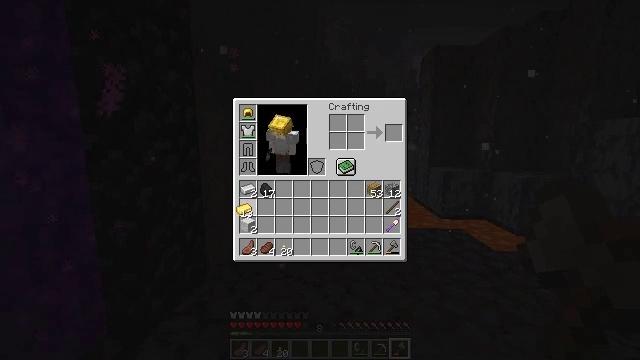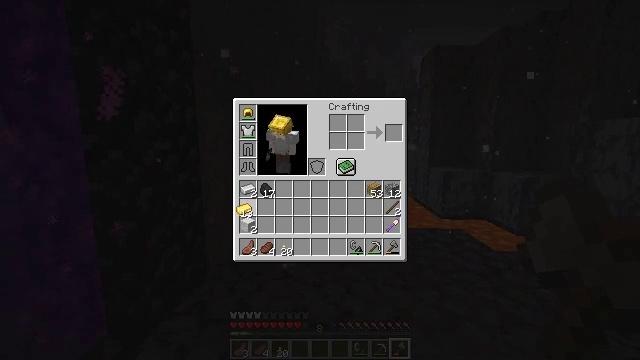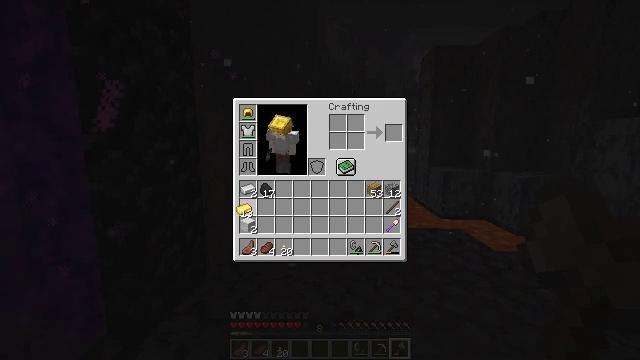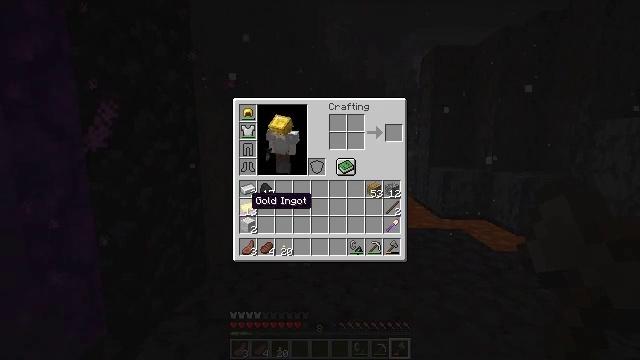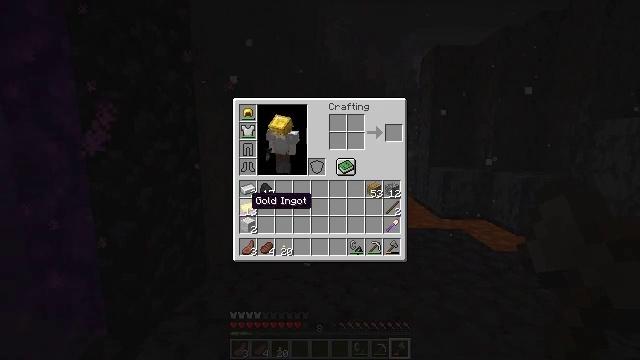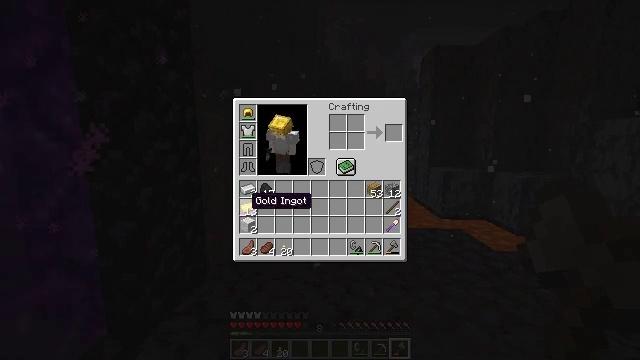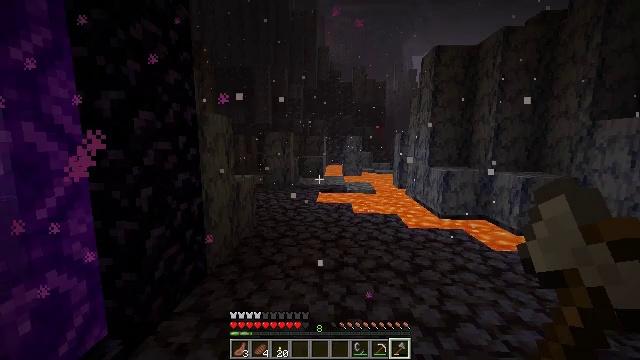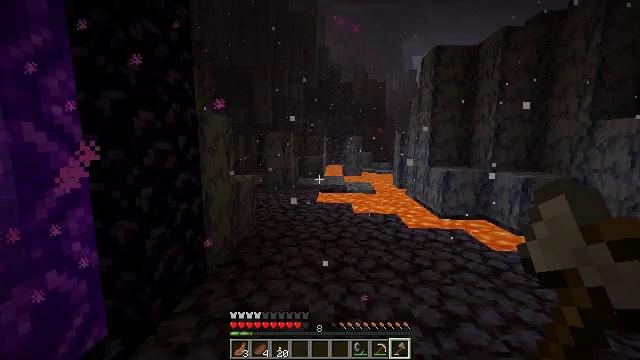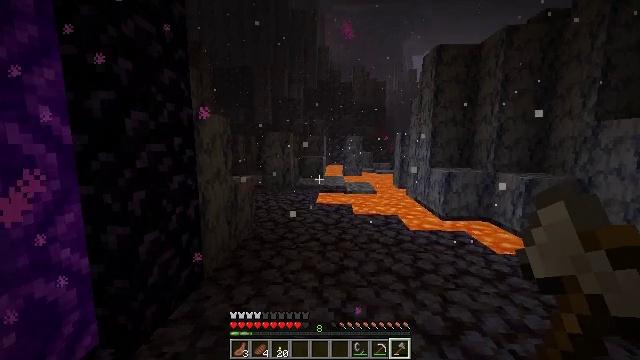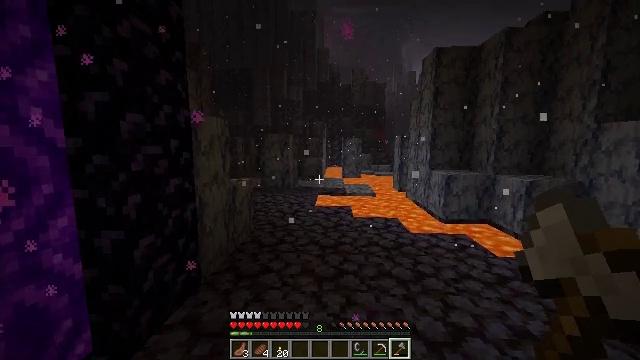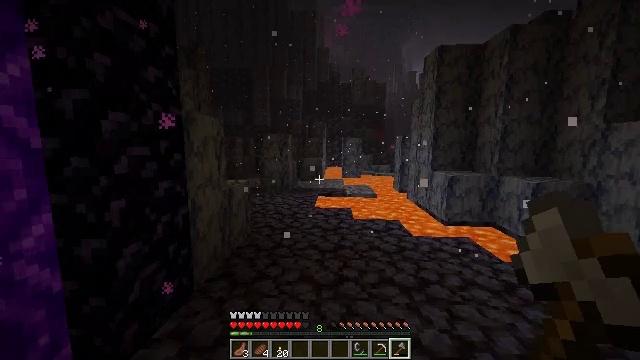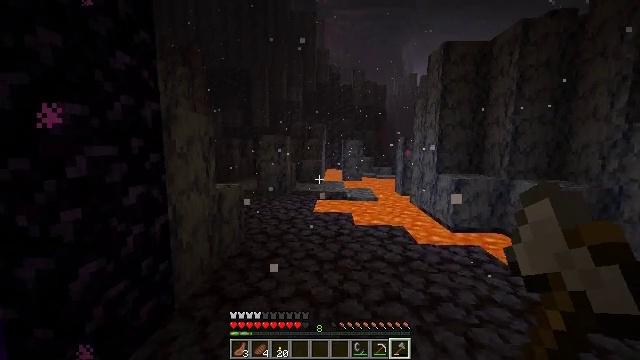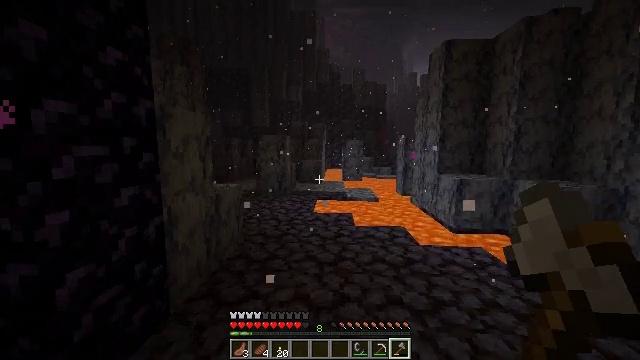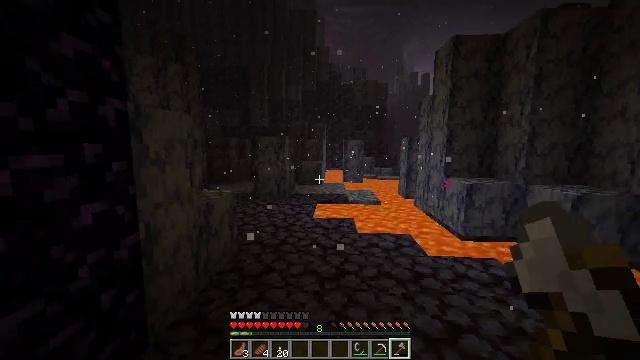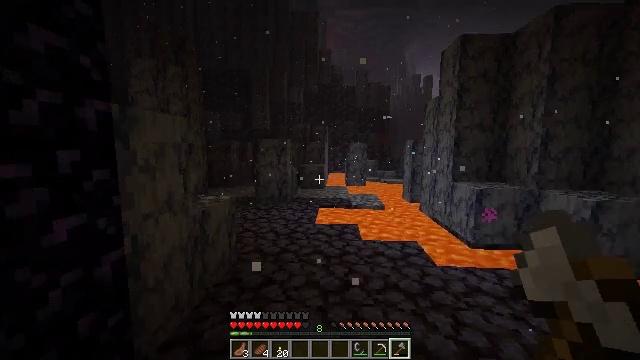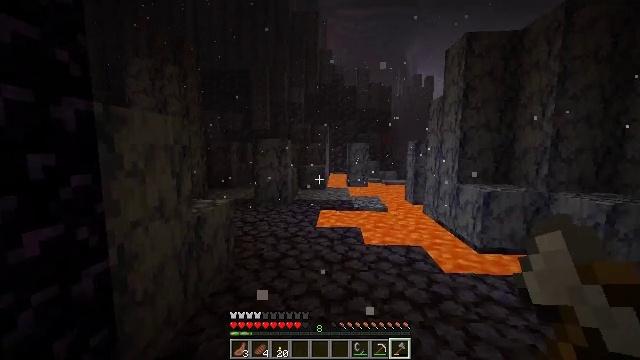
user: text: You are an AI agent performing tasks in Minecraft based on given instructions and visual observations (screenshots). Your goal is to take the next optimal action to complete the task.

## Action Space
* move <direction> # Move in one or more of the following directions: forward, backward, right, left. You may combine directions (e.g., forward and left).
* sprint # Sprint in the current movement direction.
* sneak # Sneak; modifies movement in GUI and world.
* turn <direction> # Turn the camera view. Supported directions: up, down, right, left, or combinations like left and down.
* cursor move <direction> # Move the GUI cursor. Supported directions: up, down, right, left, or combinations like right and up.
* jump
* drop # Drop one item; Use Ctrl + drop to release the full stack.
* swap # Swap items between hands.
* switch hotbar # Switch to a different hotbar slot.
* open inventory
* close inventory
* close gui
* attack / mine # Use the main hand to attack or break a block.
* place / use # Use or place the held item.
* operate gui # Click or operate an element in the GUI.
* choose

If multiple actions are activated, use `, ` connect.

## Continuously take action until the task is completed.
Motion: motion action
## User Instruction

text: Hunt the magma cube.
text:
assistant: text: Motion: operate gui
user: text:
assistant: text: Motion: operate gui
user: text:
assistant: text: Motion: no_op
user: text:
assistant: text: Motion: no_op
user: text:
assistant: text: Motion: no_op
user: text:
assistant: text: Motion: close inventory
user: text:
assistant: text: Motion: close inventory
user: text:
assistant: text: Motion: move forward, close inventory
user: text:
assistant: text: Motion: move forward
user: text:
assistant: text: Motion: move forward
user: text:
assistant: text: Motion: move forward
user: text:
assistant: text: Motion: move forward
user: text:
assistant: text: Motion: move forward
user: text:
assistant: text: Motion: move forward
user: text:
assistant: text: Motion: move forward
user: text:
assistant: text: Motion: move forward
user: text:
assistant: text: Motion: move forward
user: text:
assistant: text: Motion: move forward
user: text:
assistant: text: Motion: move forward
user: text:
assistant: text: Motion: move forward
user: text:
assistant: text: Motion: move forward
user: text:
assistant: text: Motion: move forward
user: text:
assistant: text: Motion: move forward
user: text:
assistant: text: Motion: move forward
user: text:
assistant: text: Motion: move forward
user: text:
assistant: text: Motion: move forward
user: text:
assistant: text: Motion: move forward
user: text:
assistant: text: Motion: move forward and move left
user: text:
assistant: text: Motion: move forward and move left
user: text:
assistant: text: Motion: move forward and move left